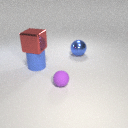
large blue rubber cylinder behind small purple rubber sphere